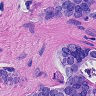
Metastatic tissue present: yes